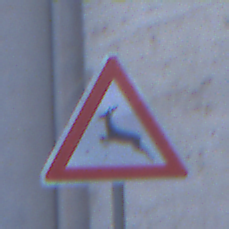
Verkehrszeichen: WildwechselRechts
Umgebung: Outdoor, Urban
Tageszeit: SunriseSunset
Wetter: Clear
Licht: Natural
Jahreszeit: NotSpecified
Kontrast: MediumContrast